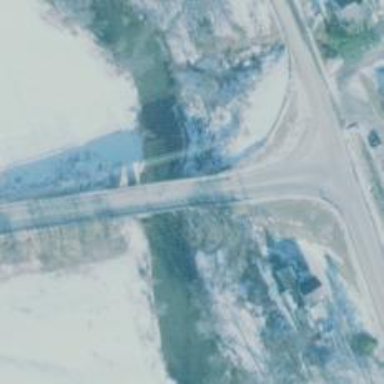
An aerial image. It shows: Asphalt road on secondary bridge.